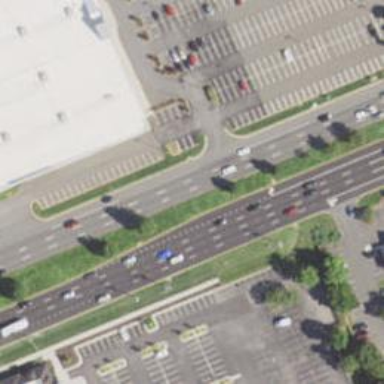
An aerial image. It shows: This image shows trunk highway that functions as expressway.